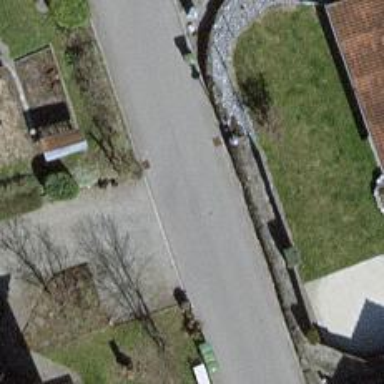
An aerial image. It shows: Paved residential road.